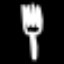
Label: fork